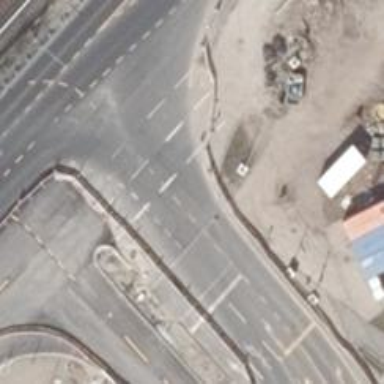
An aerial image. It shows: Asphalt road classified as primary highway which is motorroad.